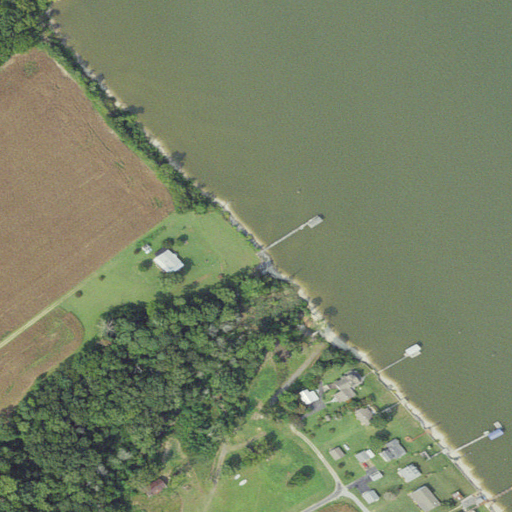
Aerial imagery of beach in Virginia named Wildwood Beach containing open water, cultivated crops, woody wetlands, open development, mixed forest, herbaceous wetlands, barren land, low intensity development, medium intensity development, and high intensity development